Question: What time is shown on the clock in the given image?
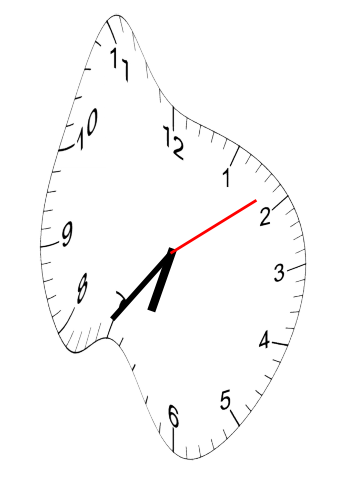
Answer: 06:36:09